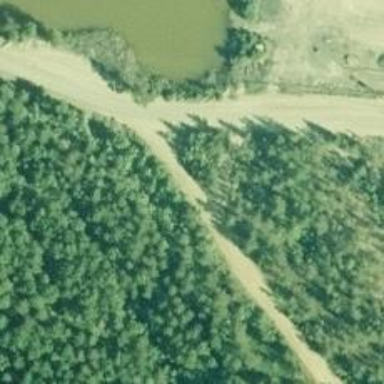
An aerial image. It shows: Service road with grade1 tracktype.